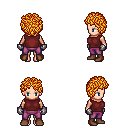
a pixel art fantasy rpg character, female body template, human, light skin, maroon sleeveless shirt, magenta pants, light blonde curly afro hairstyle, metal gloves, brown shoes, four views (front, back, left, right), 2x2 character sprite sheet, small pixel art, hard edges, no anti-aliasing